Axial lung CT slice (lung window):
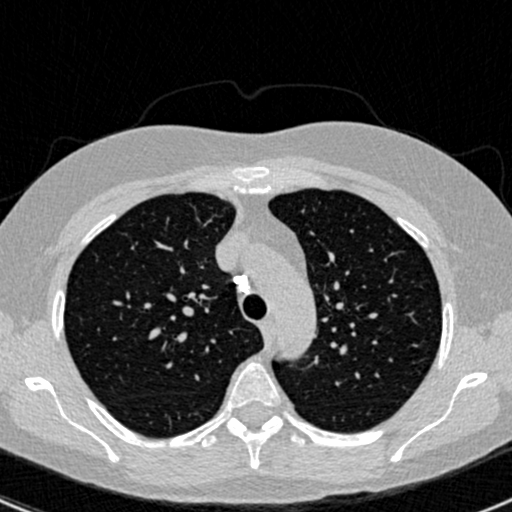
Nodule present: no